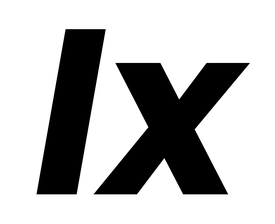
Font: Poppins-BoldItalic